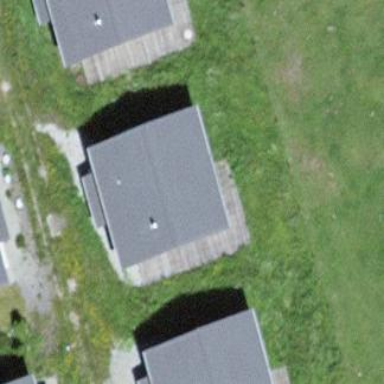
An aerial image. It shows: Residential building.